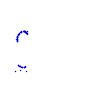
Particle: pion